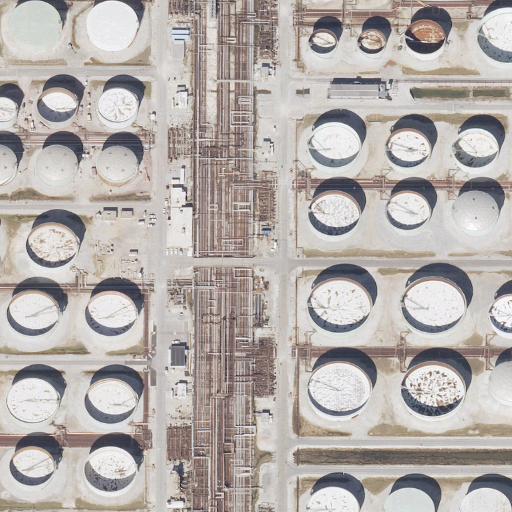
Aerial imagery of plain(s) in Mississippi named The Prairie containing high intensity development and medium intensity development